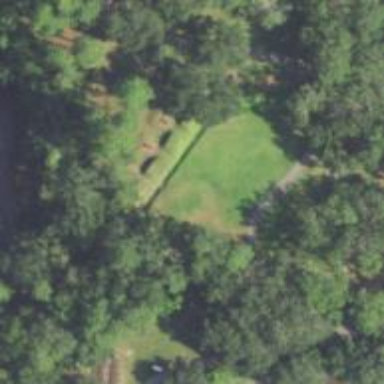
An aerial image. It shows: Historic cannon.